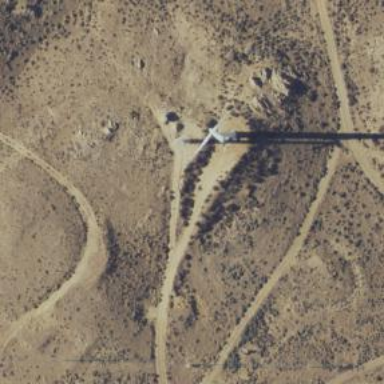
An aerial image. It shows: Wind turbine power generator.